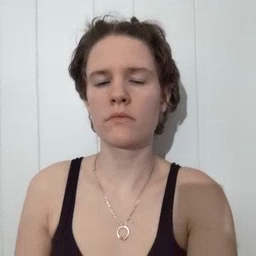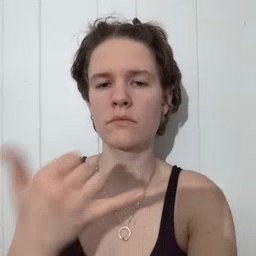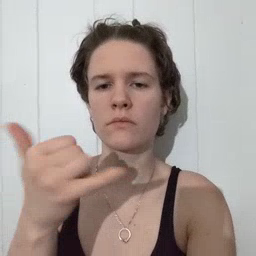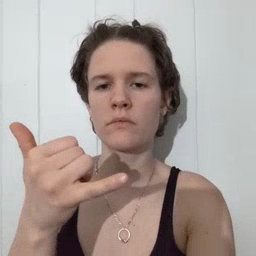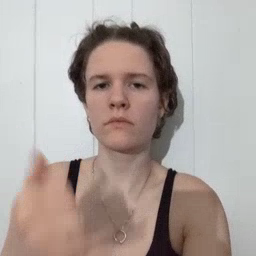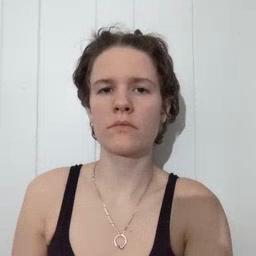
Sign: yellow